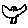
Label: bird